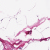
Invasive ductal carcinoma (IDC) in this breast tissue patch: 0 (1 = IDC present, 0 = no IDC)